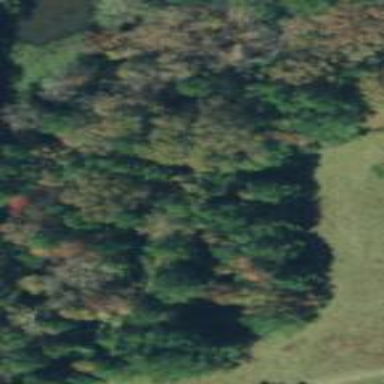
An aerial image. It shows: Mixed woodland area with variety of leaf types and cycles.